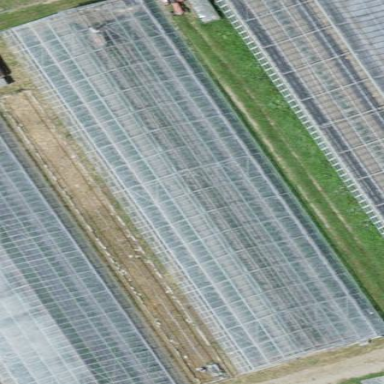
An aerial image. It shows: Greenhouse.